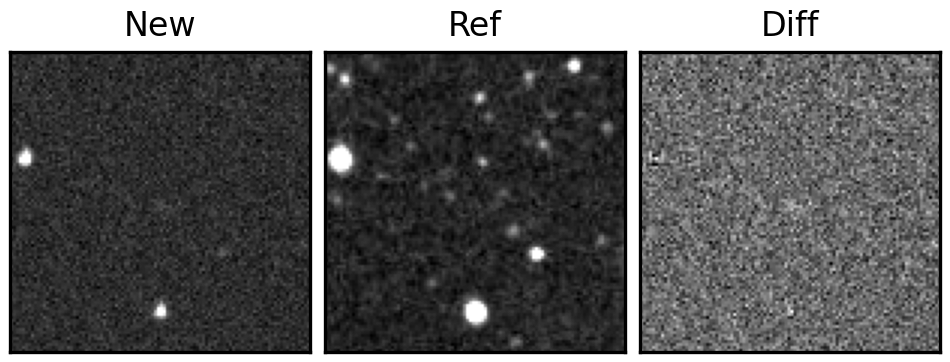
Label: real